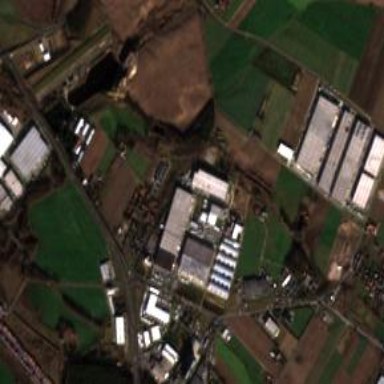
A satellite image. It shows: Industrial area featuring warehouse.